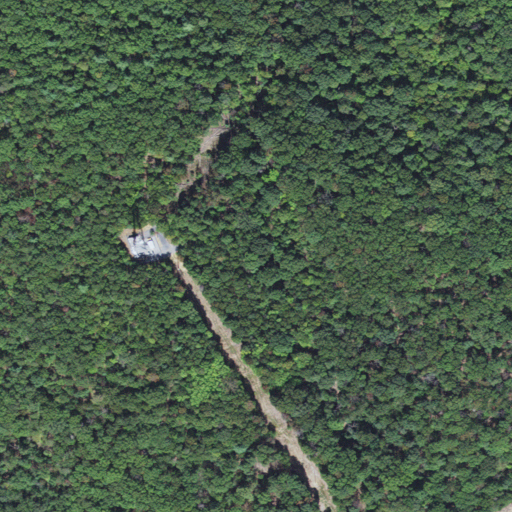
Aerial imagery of mountain in Virginia named Pine Hill containing deciduous forest, mixed forest, and pasture